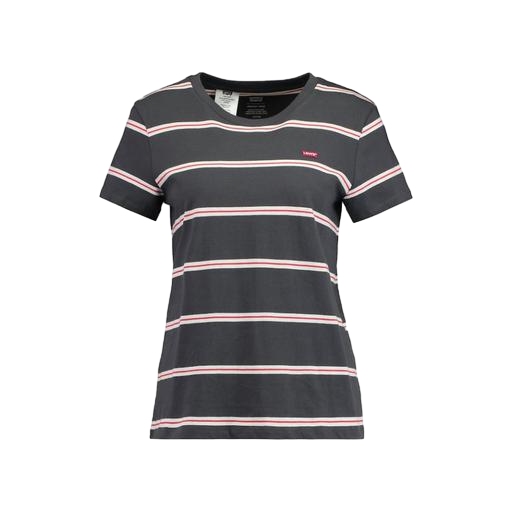
black women's striped t-shirt, club stripe tee, slim crew tee, white background